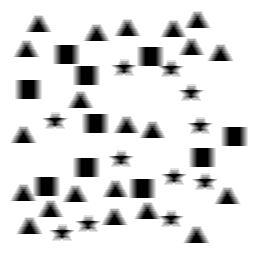
Squares: 10
Triangles: 21
Stars: 11
Total shapes: 42